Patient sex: M
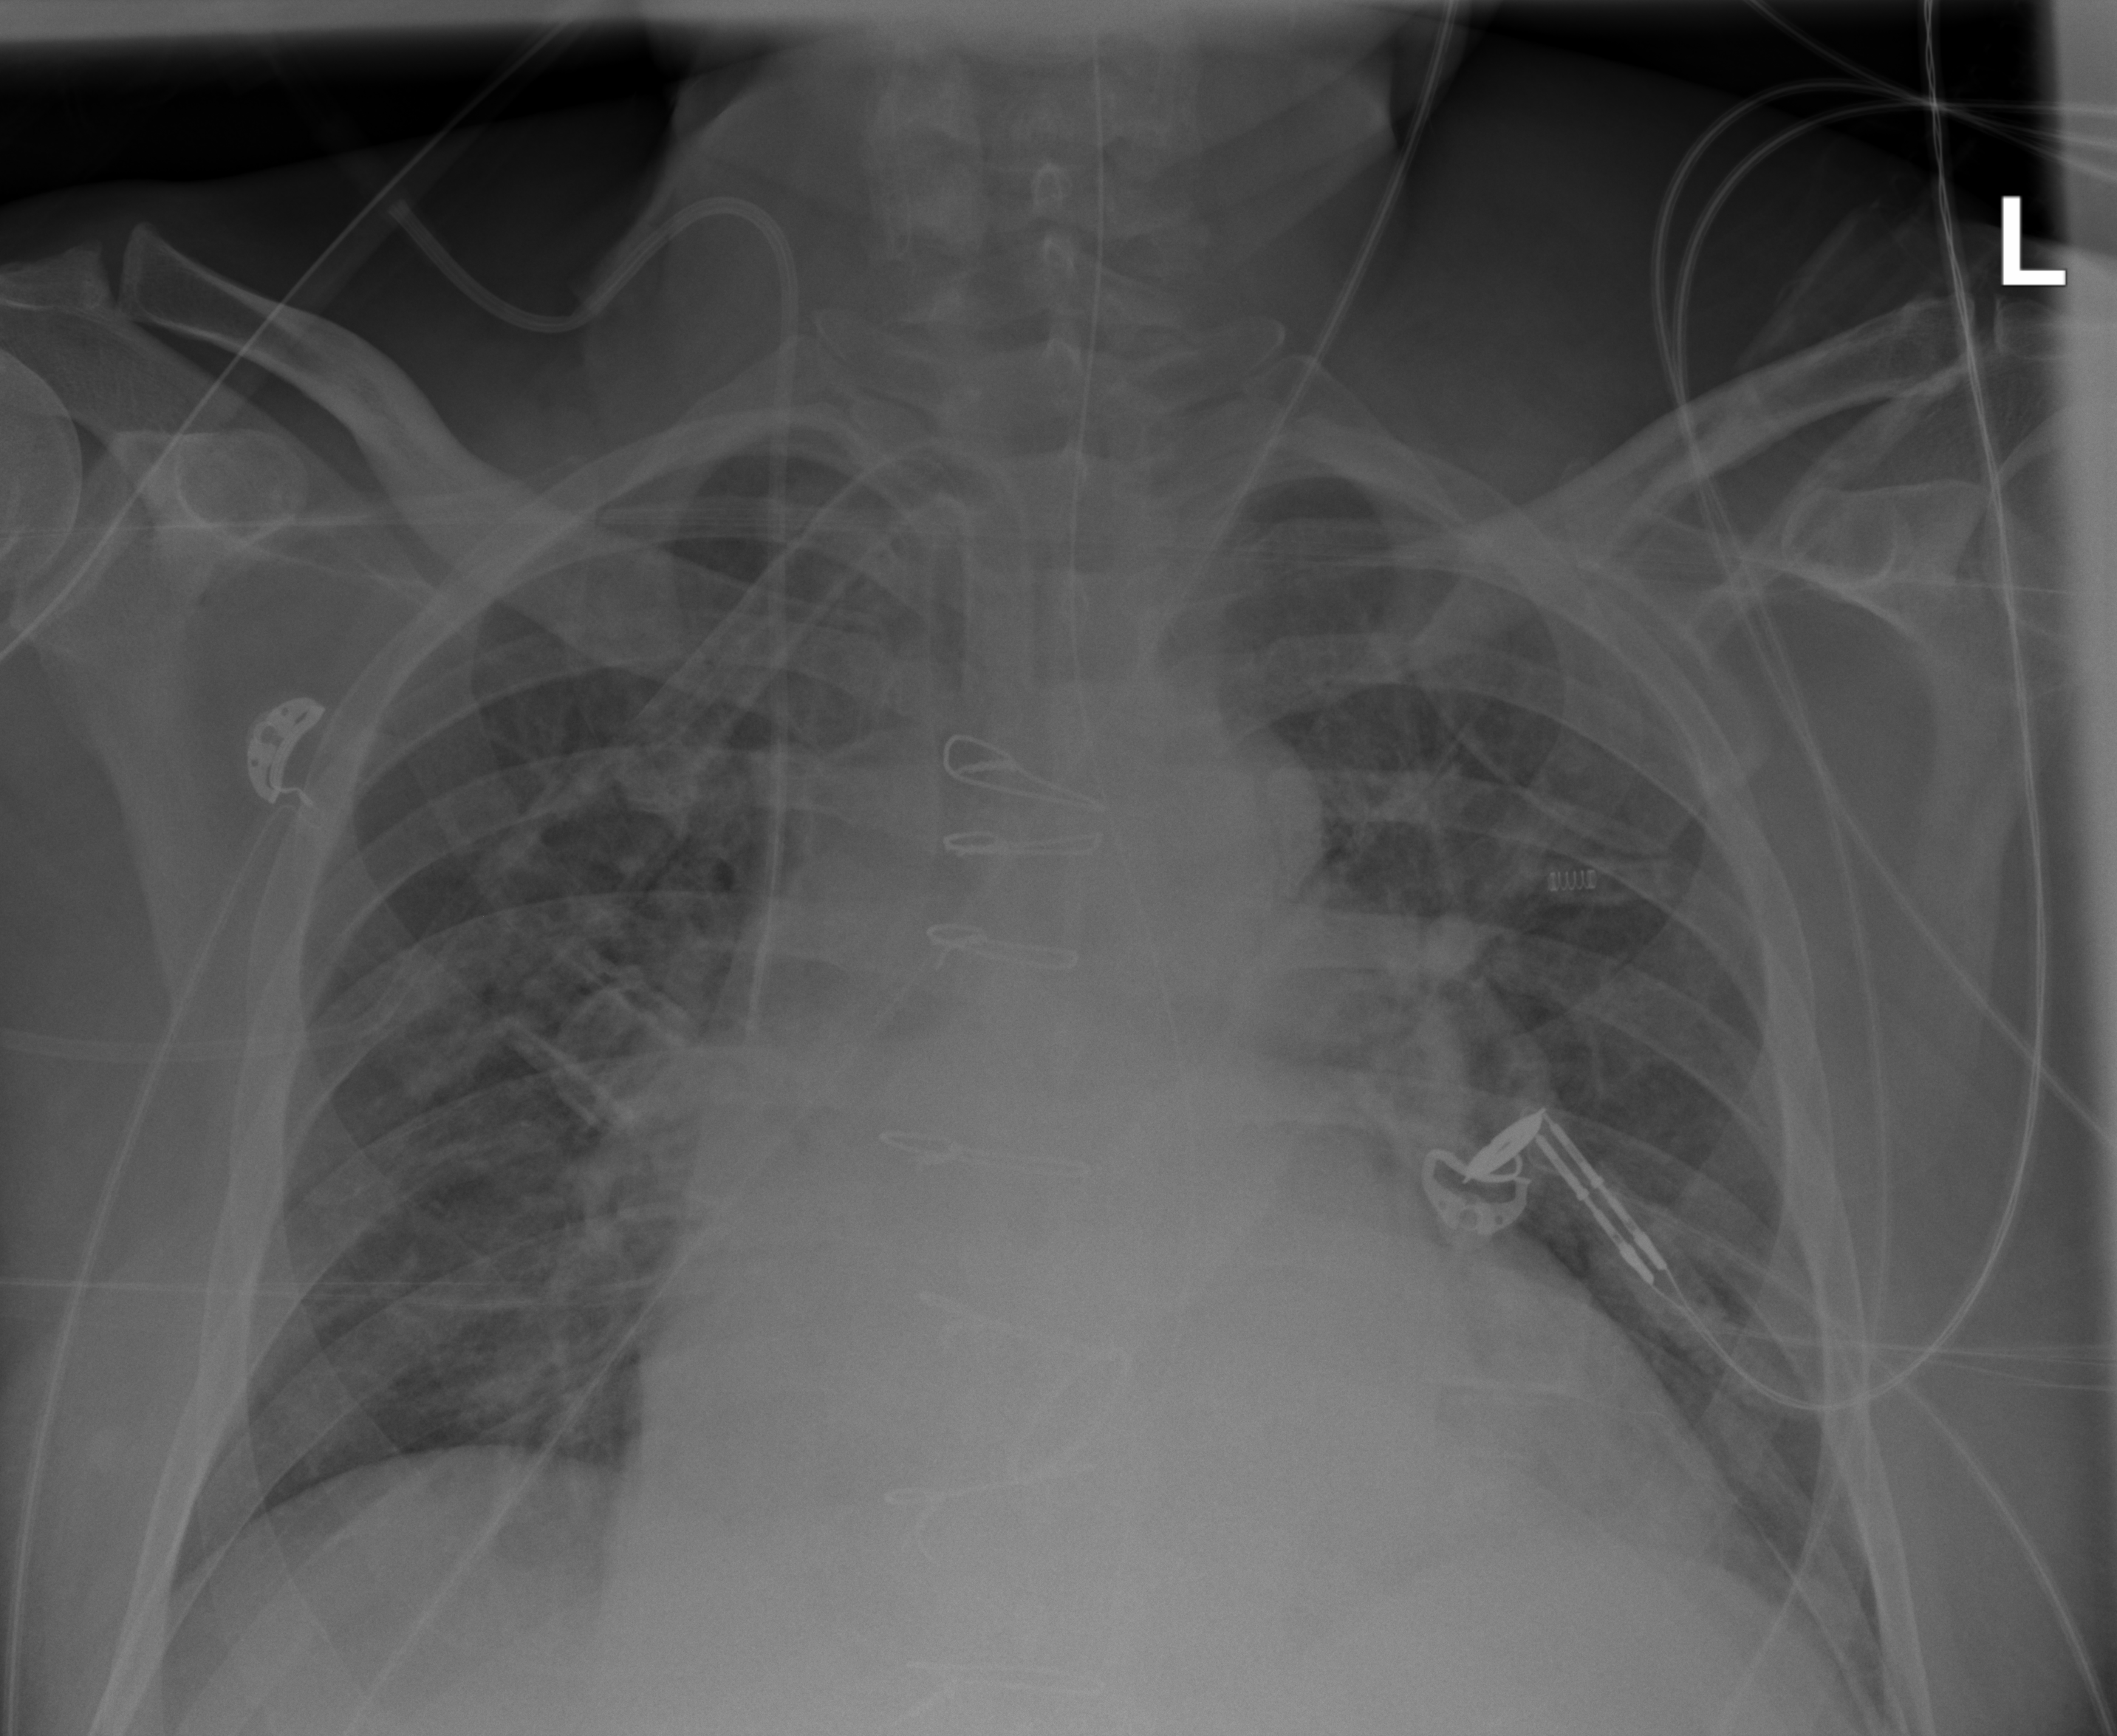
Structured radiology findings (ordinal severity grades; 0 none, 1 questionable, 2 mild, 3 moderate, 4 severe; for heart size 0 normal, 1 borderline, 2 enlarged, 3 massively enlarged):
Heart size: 2
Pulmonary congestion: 2
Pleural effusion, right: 0
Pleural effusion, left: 1
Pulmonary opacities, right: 1
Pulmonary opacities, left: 1
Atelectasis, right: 2
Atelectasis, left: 2